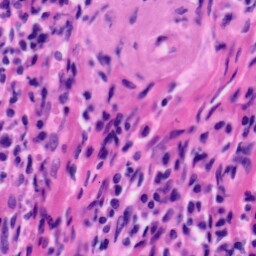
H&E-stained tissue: Tonsil